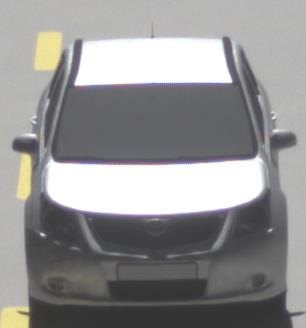
Make: Toyota
Model: Avensis 1.6
Detailed model: Avensis (T27) Notch Back
Model produced from: 2009/01
Model produced until: 2010/08
Doors: 4
Color: white
Road condition: dry road
Daytime: midday
Contrast: medium contrast